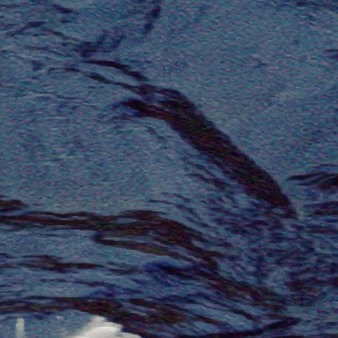
Label: other